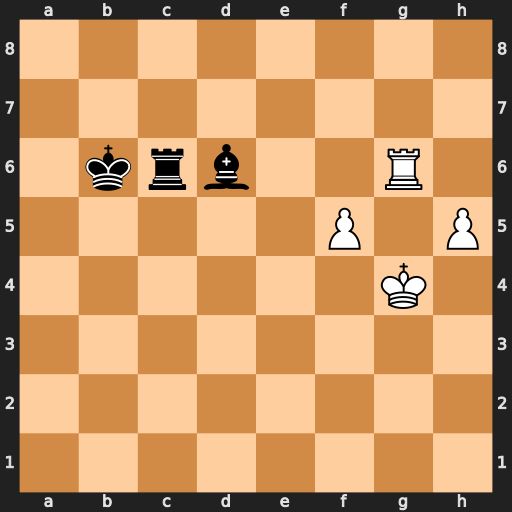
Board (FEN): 8/8/1krb2R1/5P1P/6K1/8/8/8
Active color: w
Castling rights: -
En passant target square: -
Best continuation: h6 Be5 Kg5